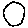
Label: circle